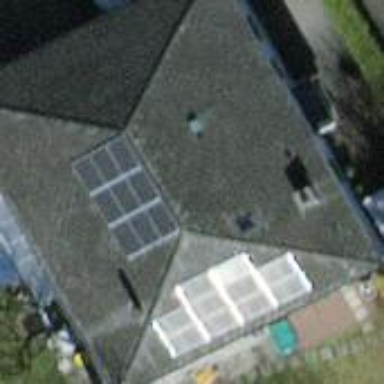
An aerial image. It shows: Detached building.